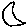
Label: moon